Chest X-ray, PA view. Patient: 58 years old, sex M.
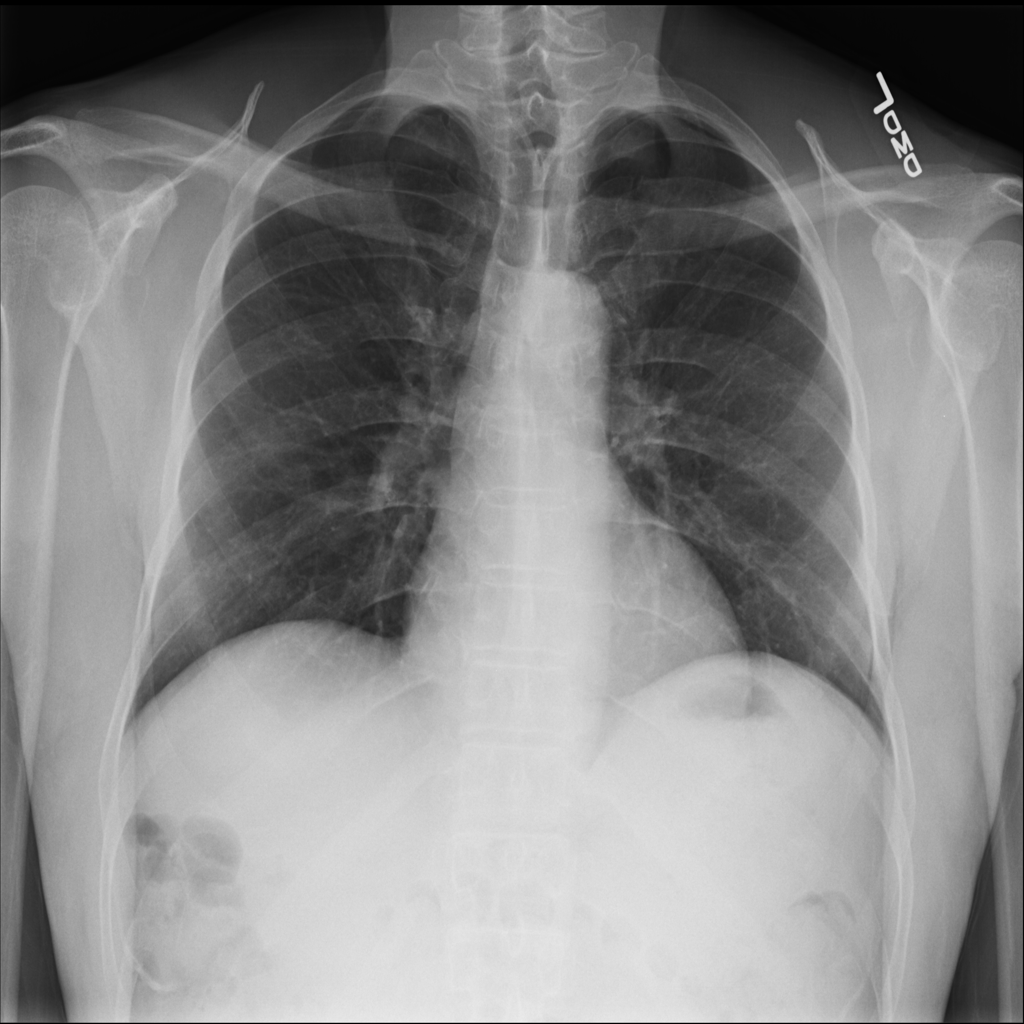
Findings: No Finding